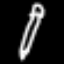
Label: pencil